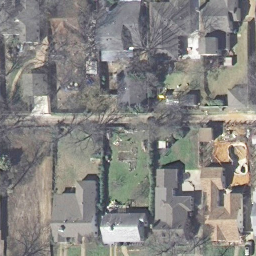
Label: residential